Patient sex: M
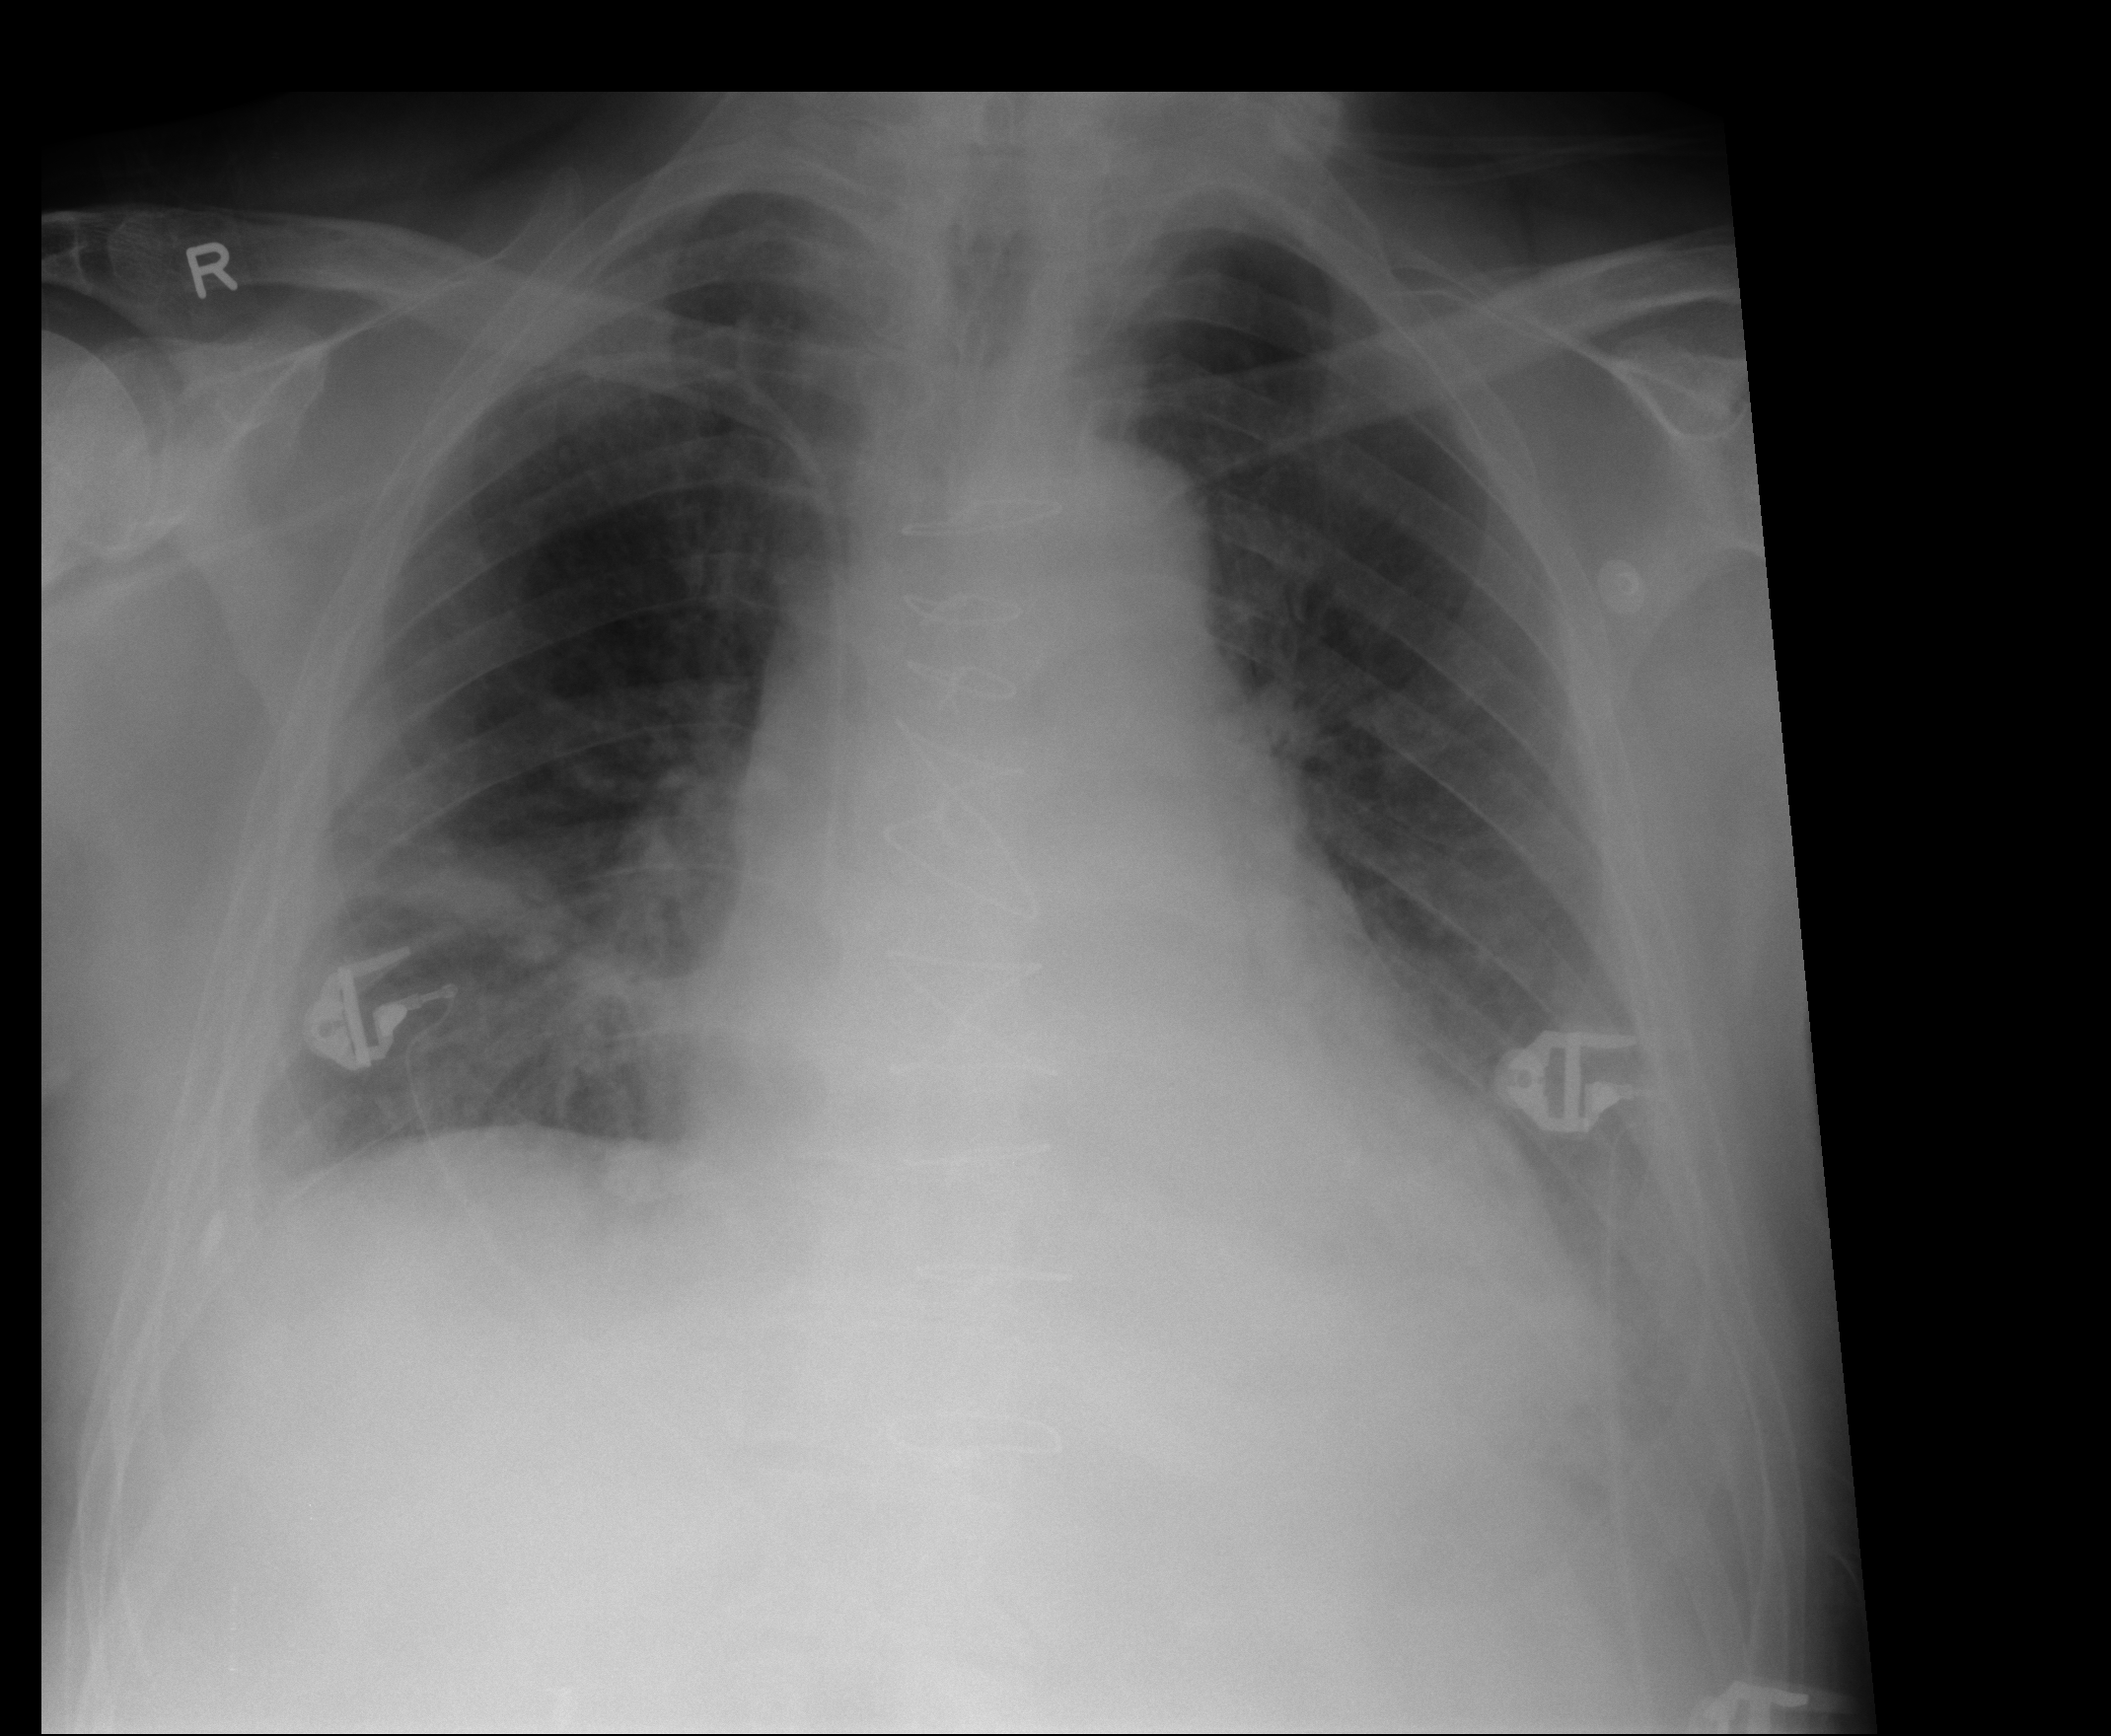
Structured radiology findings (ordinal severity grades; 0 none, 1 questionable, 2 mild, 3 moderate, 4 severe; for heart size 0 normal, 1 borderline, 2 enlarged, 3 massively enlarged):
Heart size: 2
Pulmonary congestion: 2
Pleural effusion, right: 2
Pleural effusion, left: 2
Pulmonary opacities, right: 2
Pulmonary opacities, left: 0
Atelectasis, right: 2
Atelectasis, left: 2